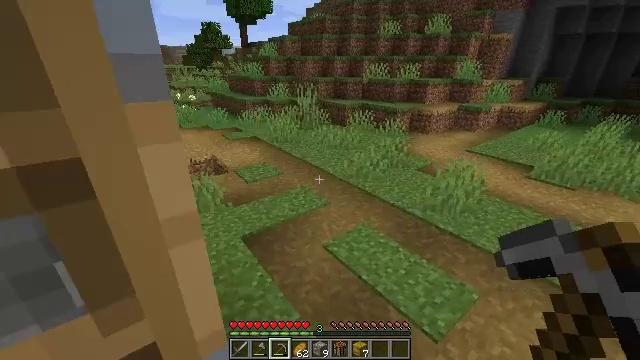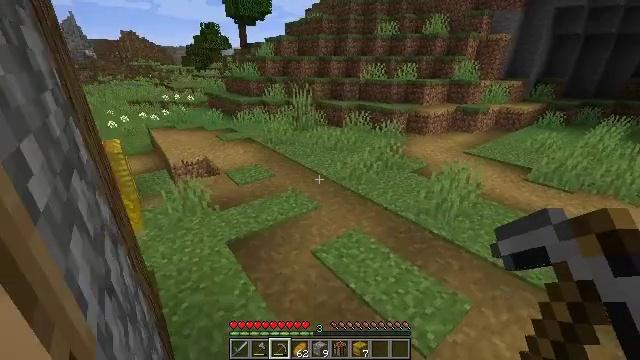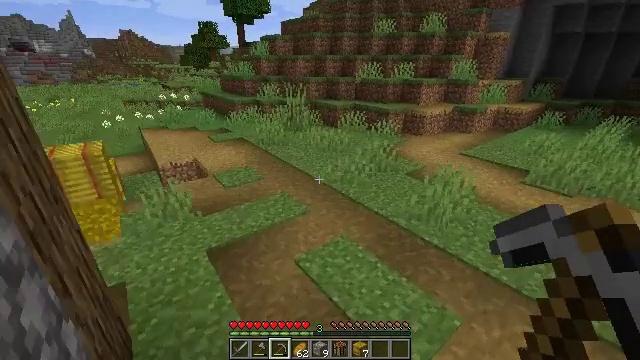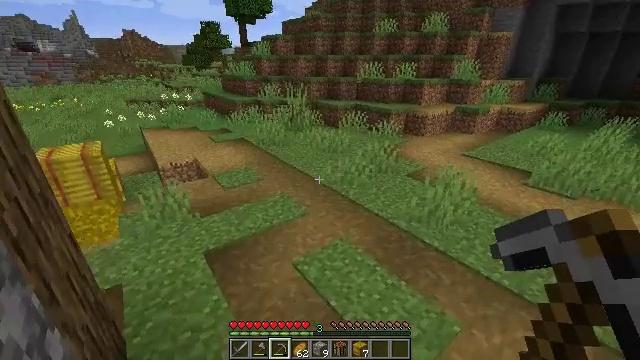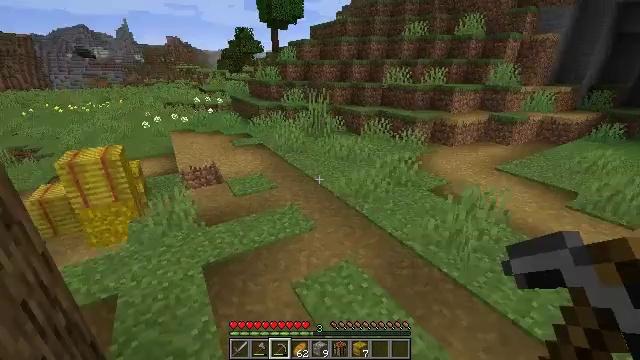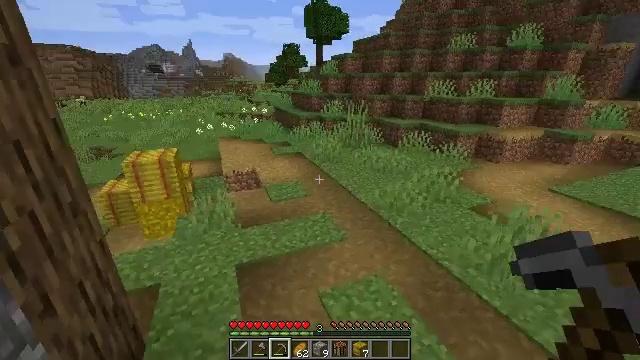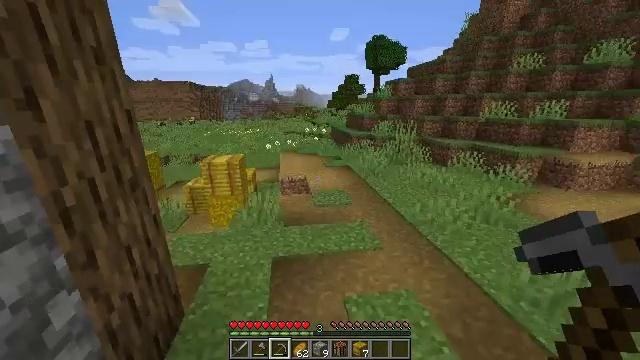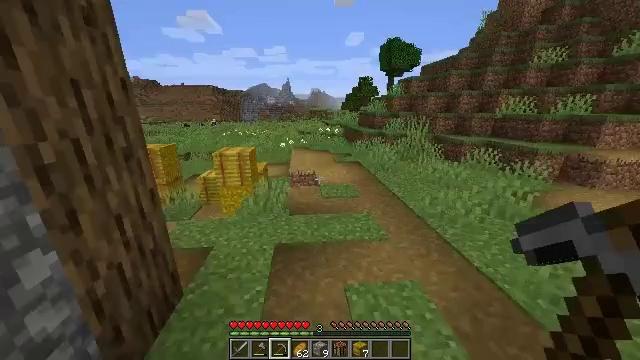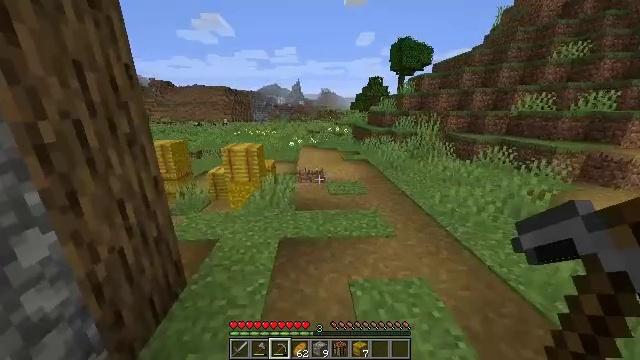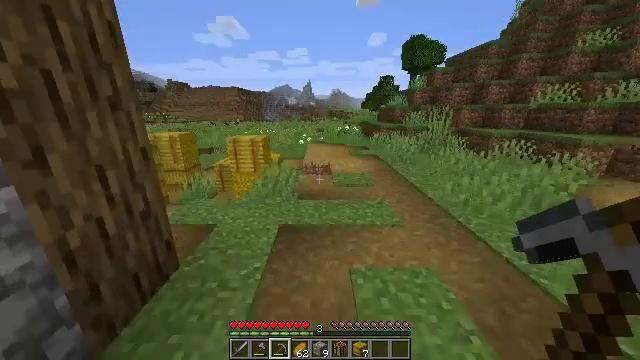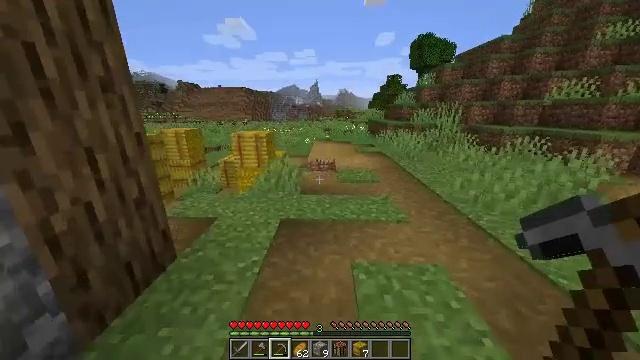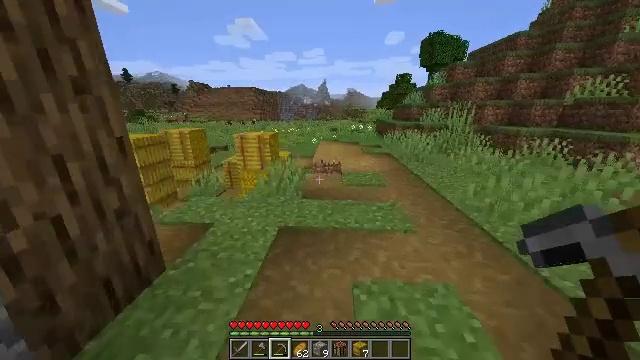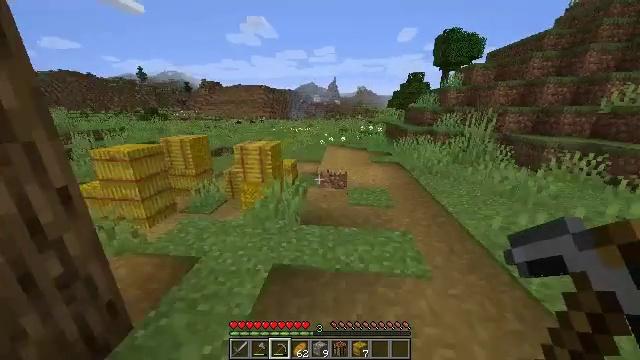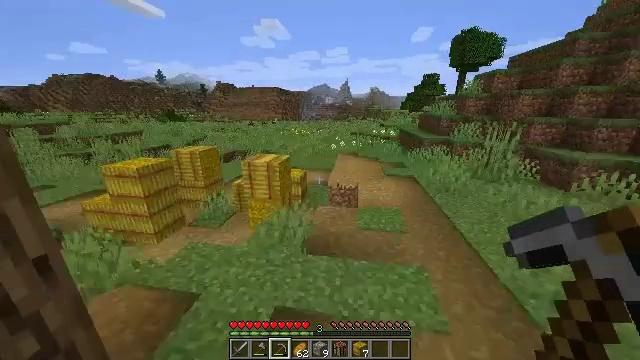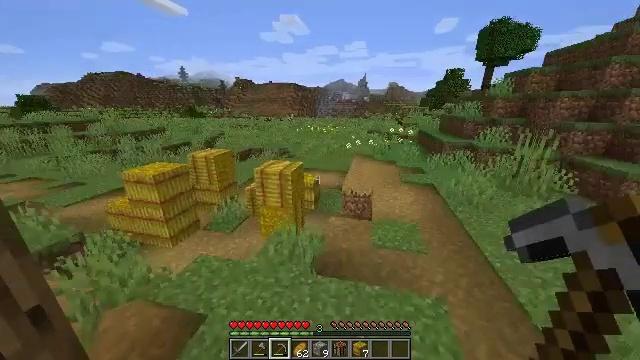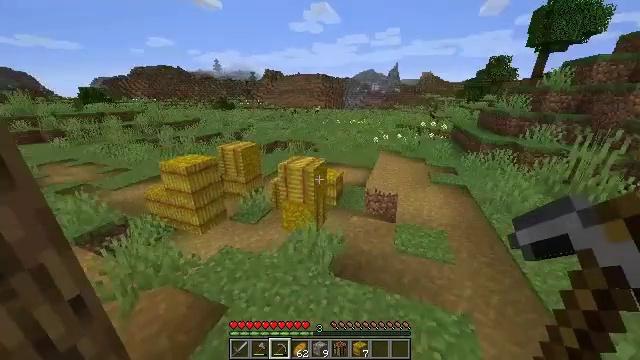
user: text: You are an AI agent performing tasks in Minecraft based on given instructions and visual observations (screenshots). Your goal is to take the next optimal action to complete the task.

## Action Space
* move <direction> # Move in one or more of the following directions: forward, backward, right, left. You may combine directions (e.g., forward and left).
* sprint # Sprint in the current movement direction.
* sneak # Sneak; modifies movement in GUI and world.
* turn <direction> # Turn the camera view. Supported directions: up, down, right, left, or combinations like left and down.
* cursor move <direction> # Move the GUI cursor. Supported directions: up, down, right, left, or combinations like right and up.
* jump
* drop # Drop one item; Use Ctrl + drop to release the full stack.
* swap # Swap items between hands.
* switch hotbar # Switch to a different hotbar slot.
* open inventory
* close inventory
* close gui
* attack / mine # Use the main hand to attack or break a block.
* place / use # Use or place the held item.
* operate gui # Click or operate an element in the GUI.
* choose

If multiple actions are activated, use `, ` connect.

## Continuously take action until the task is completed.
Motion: motion action
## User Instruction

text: Break the hay block to collect it.
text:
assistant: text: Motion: move forward and move right
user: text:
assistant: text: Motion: move forward and move right
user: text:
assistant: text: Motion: move forward and move right
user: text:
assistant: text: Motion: move forward and move right, sprint, turn left
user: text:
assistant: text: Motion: move forward and move right, sprint, turn left and up
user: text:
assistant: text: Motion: move forward, sprint, turn left and up
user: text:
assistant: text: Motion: move forward, sprint, turn left
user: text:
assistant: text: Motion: move forward, turn left
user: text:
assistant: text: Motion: move forward, turn left
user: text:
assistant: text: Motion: move forward, turn left
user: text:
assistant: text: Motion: move forward, turn left
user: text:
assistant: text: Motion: move forward, turn left, jump
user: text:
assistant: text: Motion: move forward, turn left, jump
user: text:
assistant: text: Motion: move forward, turn left and down, jump
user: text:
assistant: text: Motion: move forward, turn left and down, jump
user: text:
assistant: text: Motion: move forward, turn left and down
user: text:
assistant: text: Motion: move forward, turn left and down
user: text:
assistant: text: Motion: move forward, turn left
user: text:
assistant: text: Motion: move forward, turn left
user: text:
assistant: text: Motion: move forward, turn left and down
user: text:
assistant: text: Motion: move forward
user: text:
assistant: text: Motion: move forward
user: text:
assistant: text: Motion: move forward
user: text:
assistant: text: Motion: move forward
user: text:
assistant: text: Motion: move forward
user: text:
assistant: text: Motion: move forward, attack / mine
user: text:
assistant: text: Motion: move forward, turn down, attack / mine
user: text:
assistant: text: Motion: move forward, turn right and down, attack / mine
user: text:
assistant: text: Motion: move forward, attack / mine
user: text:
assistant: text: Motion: turn right and down, attack / mine